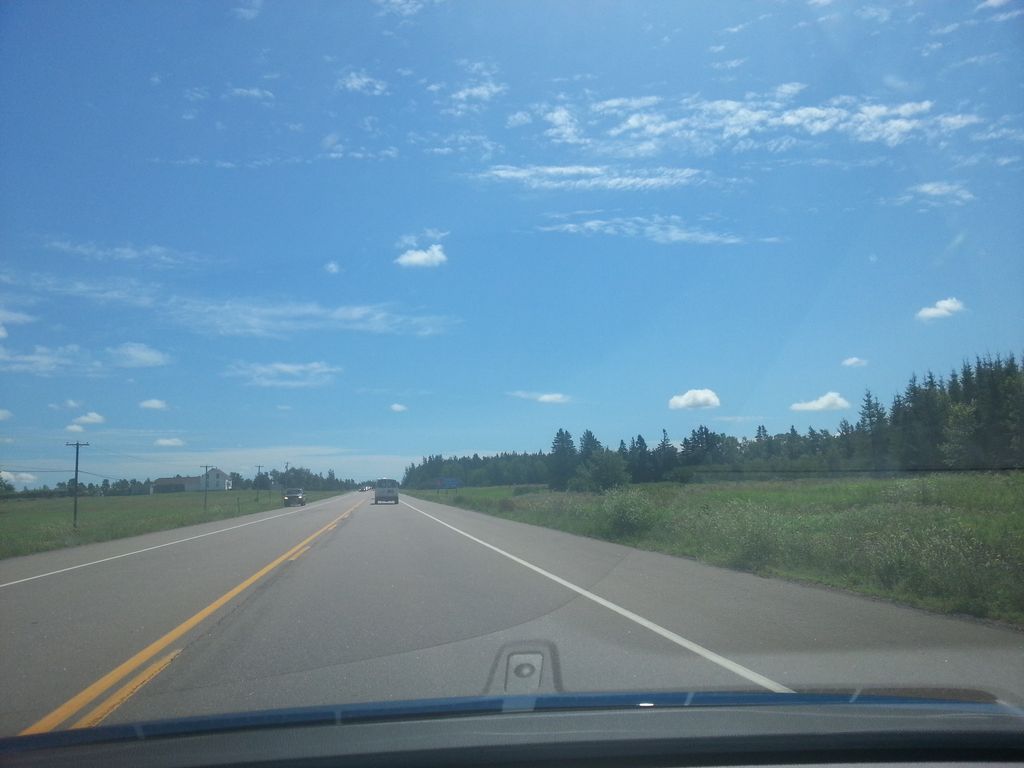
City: charlottetown